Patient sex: M
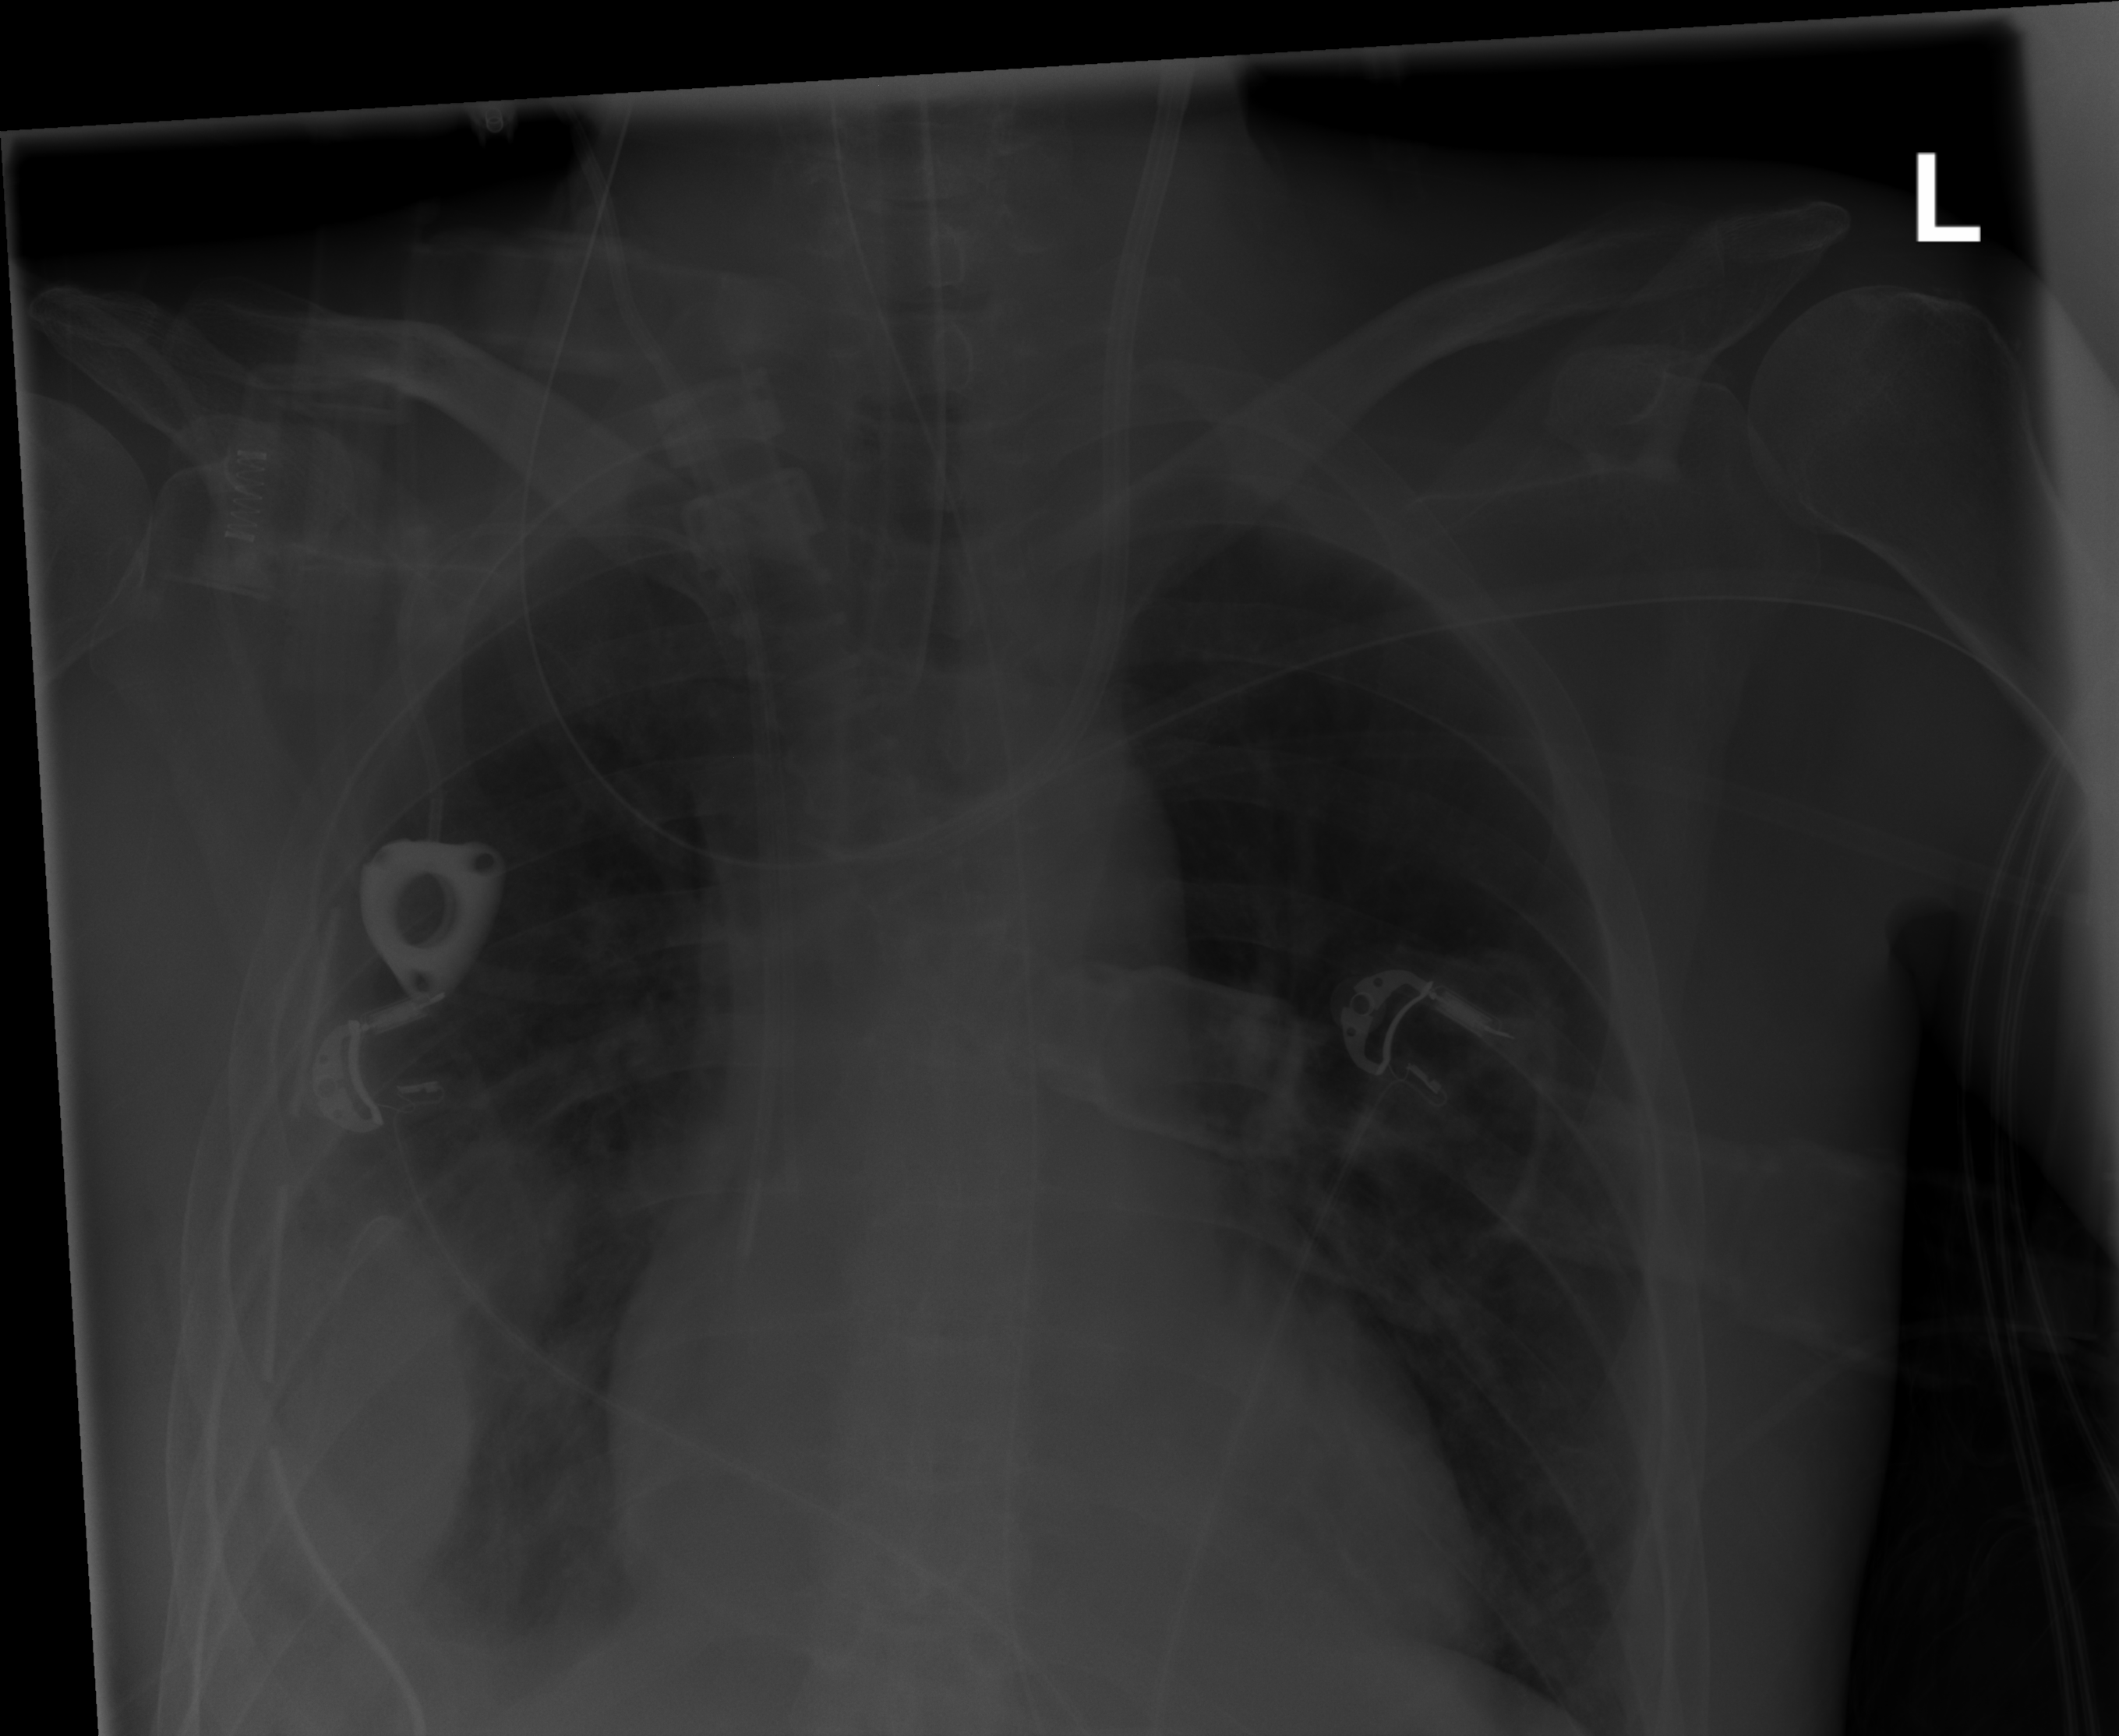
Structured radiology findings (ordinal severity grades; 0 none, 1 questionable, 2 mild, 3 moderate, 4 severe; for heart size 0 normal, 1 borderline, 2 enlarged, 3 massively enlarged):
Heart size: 0
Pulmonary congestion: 0
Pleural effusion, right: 2
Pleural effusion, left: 0
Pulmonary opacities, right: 0
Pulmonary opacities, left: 0
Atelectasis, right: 3
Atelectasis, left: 0